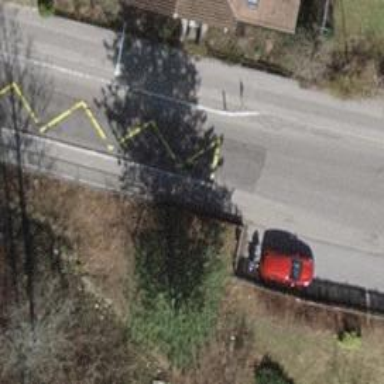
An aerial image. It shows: Trolleybus stop position for public transport.